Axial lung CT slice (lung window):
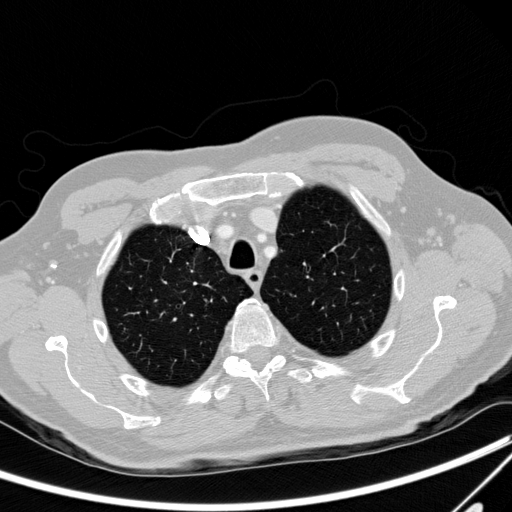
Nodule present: no